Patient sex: M
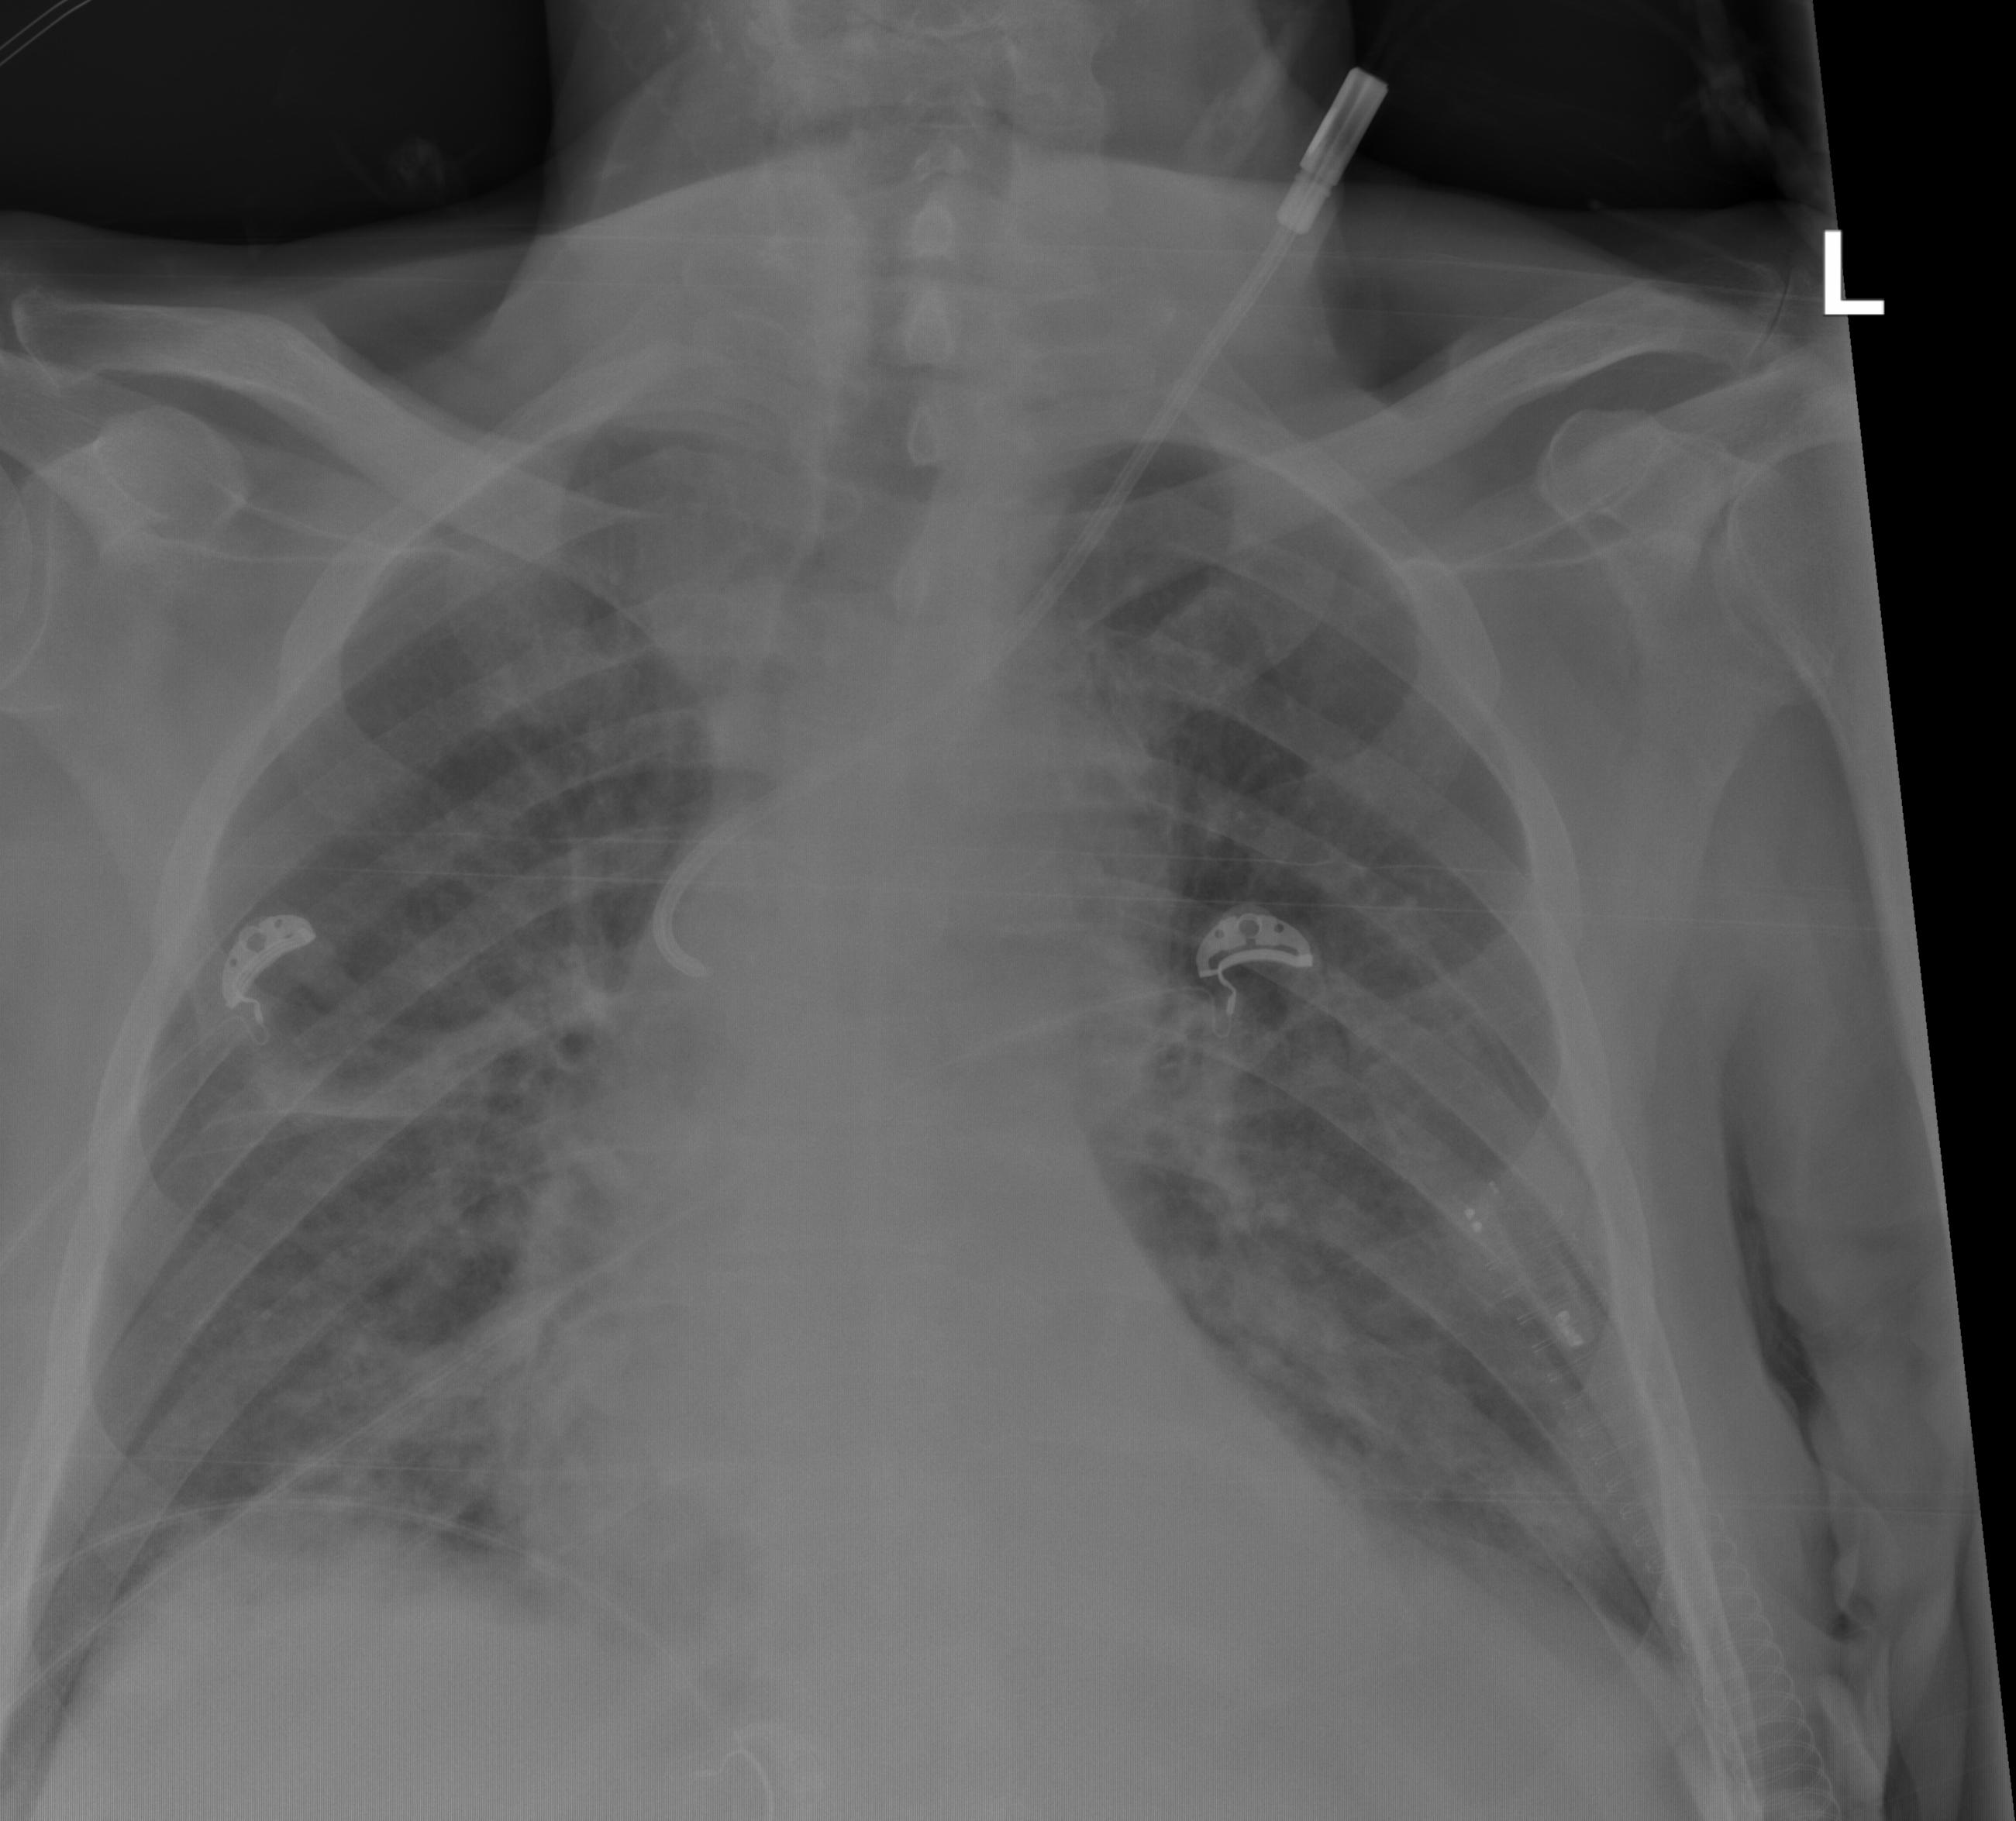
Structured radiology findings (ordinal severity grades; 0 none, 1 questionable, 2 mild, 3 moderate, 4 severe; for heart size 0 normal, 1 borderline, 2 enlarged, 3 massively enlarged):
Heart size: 0
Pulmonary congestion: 0
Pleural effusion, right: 0
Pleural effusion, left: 0
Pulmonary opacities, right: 3
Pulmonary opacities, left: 2
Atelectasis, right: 2
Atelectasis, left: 2